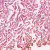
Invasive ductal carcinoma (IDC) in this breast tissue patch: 0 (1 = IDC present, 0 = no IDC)